Interaction volume radius: 10 \u00c5
Interaction volume height: 30 \u00c5
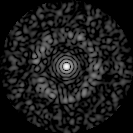
Disorder parameter: 0.8336